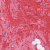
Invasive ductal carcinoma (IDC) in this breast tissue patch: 0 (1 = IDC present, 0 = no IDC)